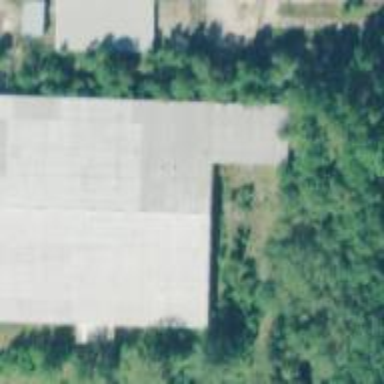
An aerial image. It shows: Industrial building.